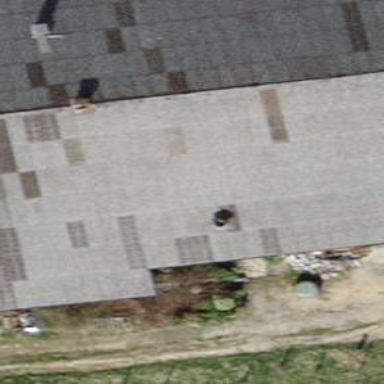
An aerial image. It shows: Barn.